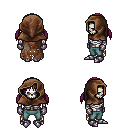
a pixel art fantasy rpg character, male body template, skeleton, brown tattered cape, teal pants, white blonde twin-tailed hairstyle, cloth hood, metal gloves, metal boots, four views (front, back, left, right), 2x2 character sprite sheet, small pixel art, hard edges, no anti-aliasing